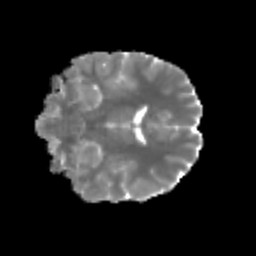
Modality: MD
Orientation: coronal
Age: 25
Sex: male
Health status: healthy
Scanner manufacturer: siemens
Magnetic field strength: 3 T
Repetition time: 3.6 s
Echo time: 0.092 s